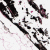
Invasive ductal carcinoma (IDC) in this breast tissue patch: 0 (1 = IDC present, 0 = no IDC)